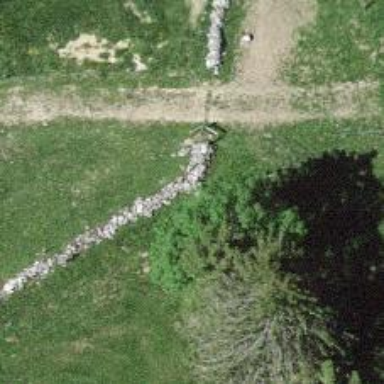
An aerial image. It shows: Wall barrier.